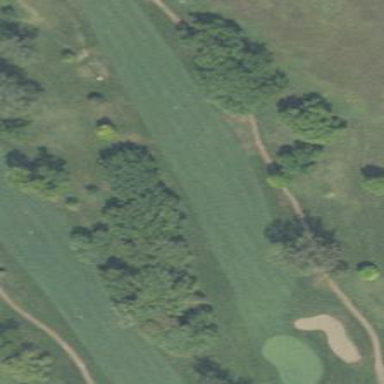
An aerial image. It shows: Grassy area designated as golf fairway.